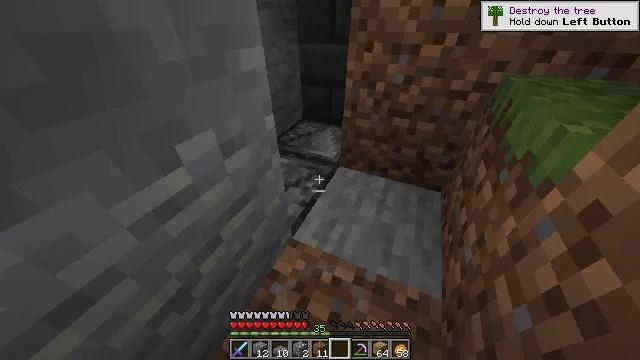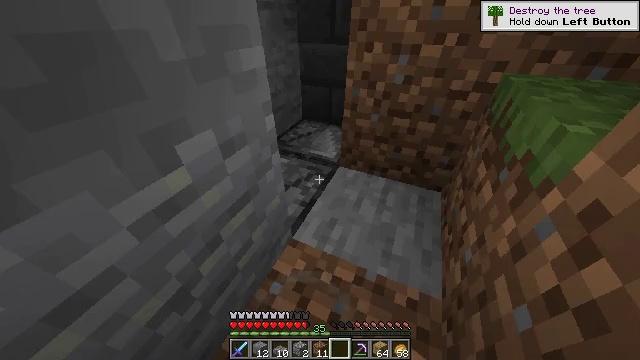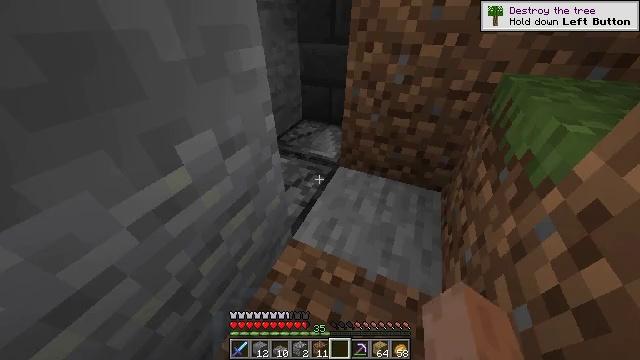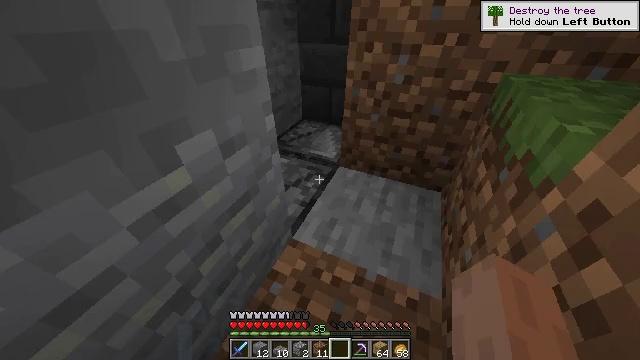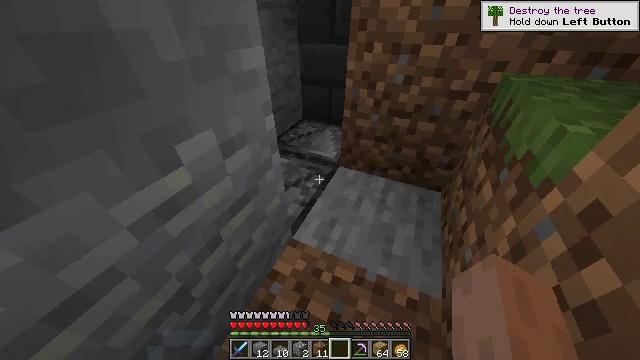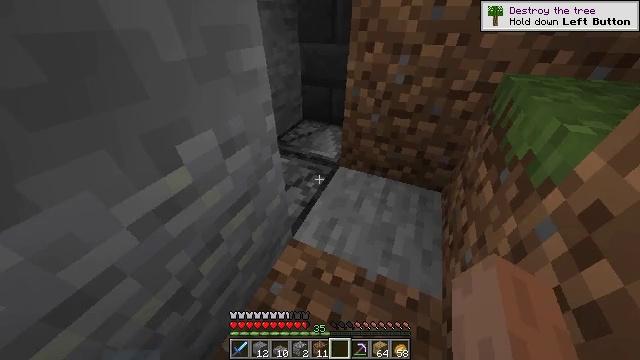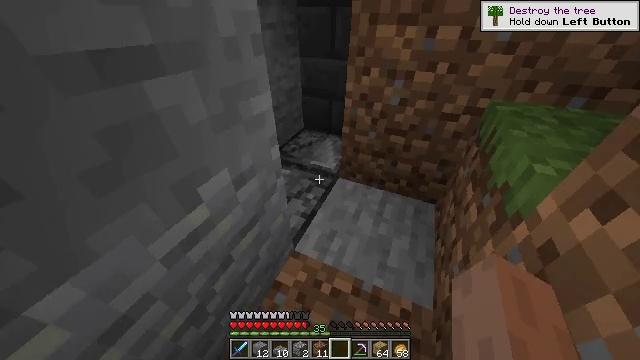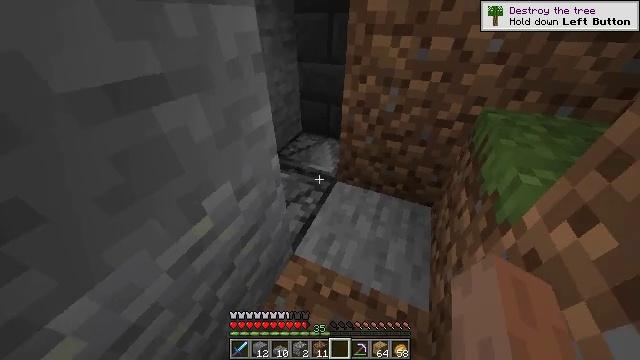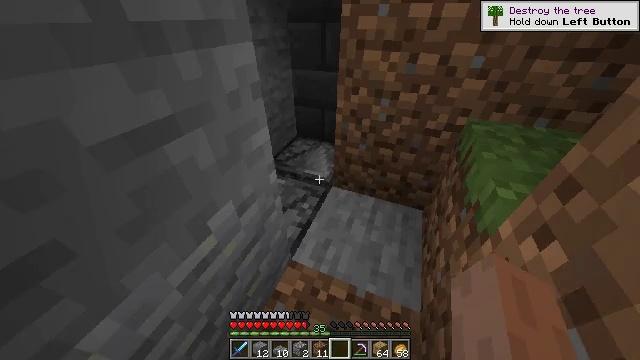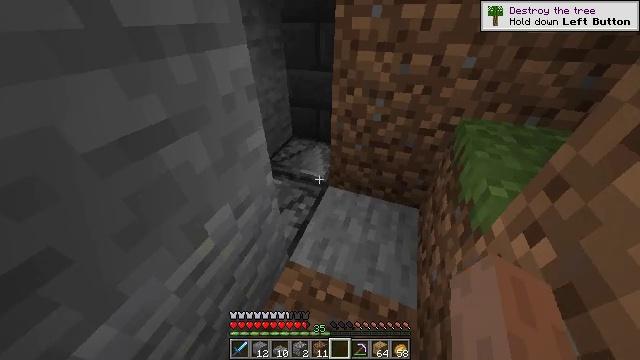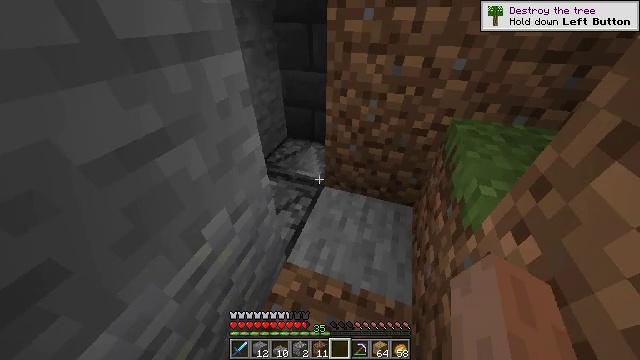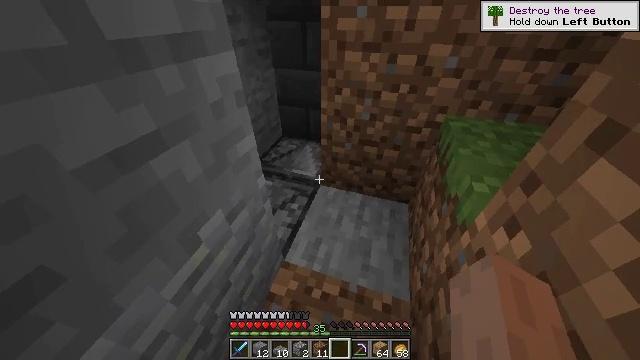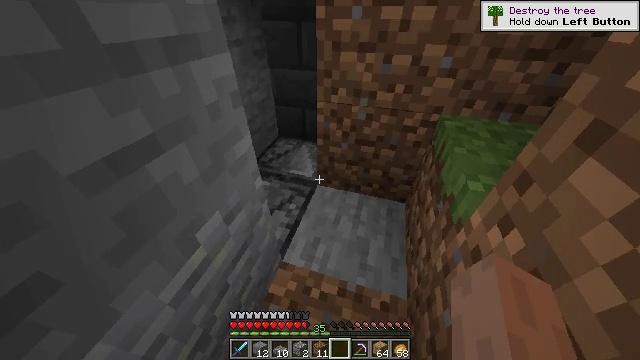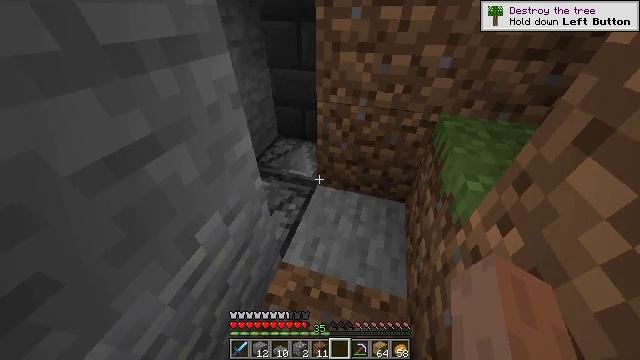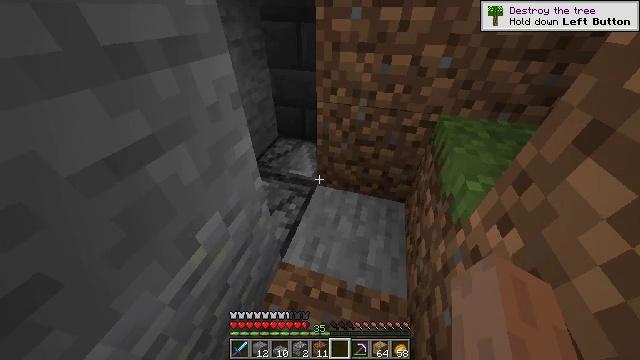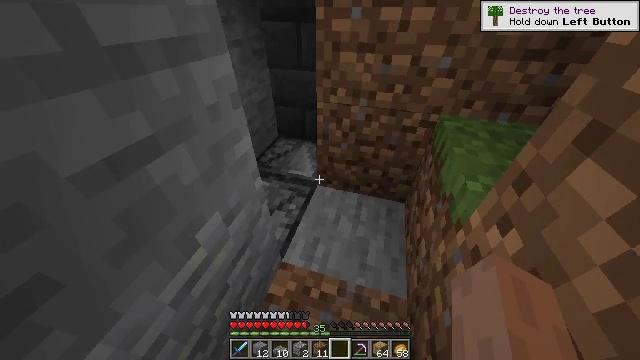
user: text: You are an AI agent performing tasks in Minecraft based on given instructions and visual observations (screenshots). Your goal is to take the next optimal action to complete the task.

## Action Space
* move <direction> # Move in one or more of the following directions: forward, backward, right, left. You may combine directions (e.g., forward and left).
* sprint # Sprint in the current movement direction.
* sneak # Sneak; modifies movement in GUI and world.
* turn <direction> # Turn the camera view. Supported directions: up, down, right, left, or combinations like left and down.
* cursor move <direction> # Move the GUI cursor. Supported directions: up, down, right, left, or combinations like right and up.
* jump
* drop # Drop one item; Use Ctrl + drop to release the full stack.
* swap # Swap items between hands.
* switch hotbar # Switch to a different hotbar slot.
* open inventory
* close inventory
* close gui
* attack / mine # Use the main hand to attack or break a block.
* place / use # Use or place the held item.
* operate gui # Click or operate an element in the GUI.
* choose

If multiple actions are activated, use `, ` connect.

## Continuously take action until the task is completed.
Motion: motion action
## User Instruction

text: Produce an observer by crafting at the table.
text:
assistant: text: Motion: sneak
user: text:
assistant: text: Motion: sneak
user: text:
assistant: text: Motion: sneak
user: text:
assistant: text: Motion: sneak
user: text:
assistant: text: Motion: no_op
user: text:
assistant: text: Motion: no_op
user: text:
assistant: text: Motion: no_op
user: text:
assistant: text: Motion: turn right
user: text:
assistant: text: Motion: turn right
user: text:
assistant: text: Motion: turn right
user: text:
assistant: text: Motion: turn right
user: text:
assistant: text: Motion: turn right
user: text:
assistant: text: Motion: no_op
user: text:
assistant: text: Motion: no_op
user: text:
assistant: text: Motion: no_op
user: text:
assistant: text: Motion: no_op
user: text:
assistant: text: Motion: no_op
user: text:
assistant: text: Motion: no_op
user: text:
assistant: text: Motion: no_op
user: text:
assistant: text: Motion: no_op
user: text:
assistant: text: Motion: no_op
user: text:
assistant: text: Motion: no_op
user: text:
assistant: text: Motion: no_op
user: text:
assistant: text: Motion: no_op
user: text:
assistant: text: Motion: no_op
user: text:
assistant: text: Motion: no_op
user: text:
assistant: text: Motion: no_op
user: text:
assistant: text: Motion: no_op
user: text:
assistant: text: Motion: turn right and up
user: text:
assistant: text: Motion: move forward, turn right and up